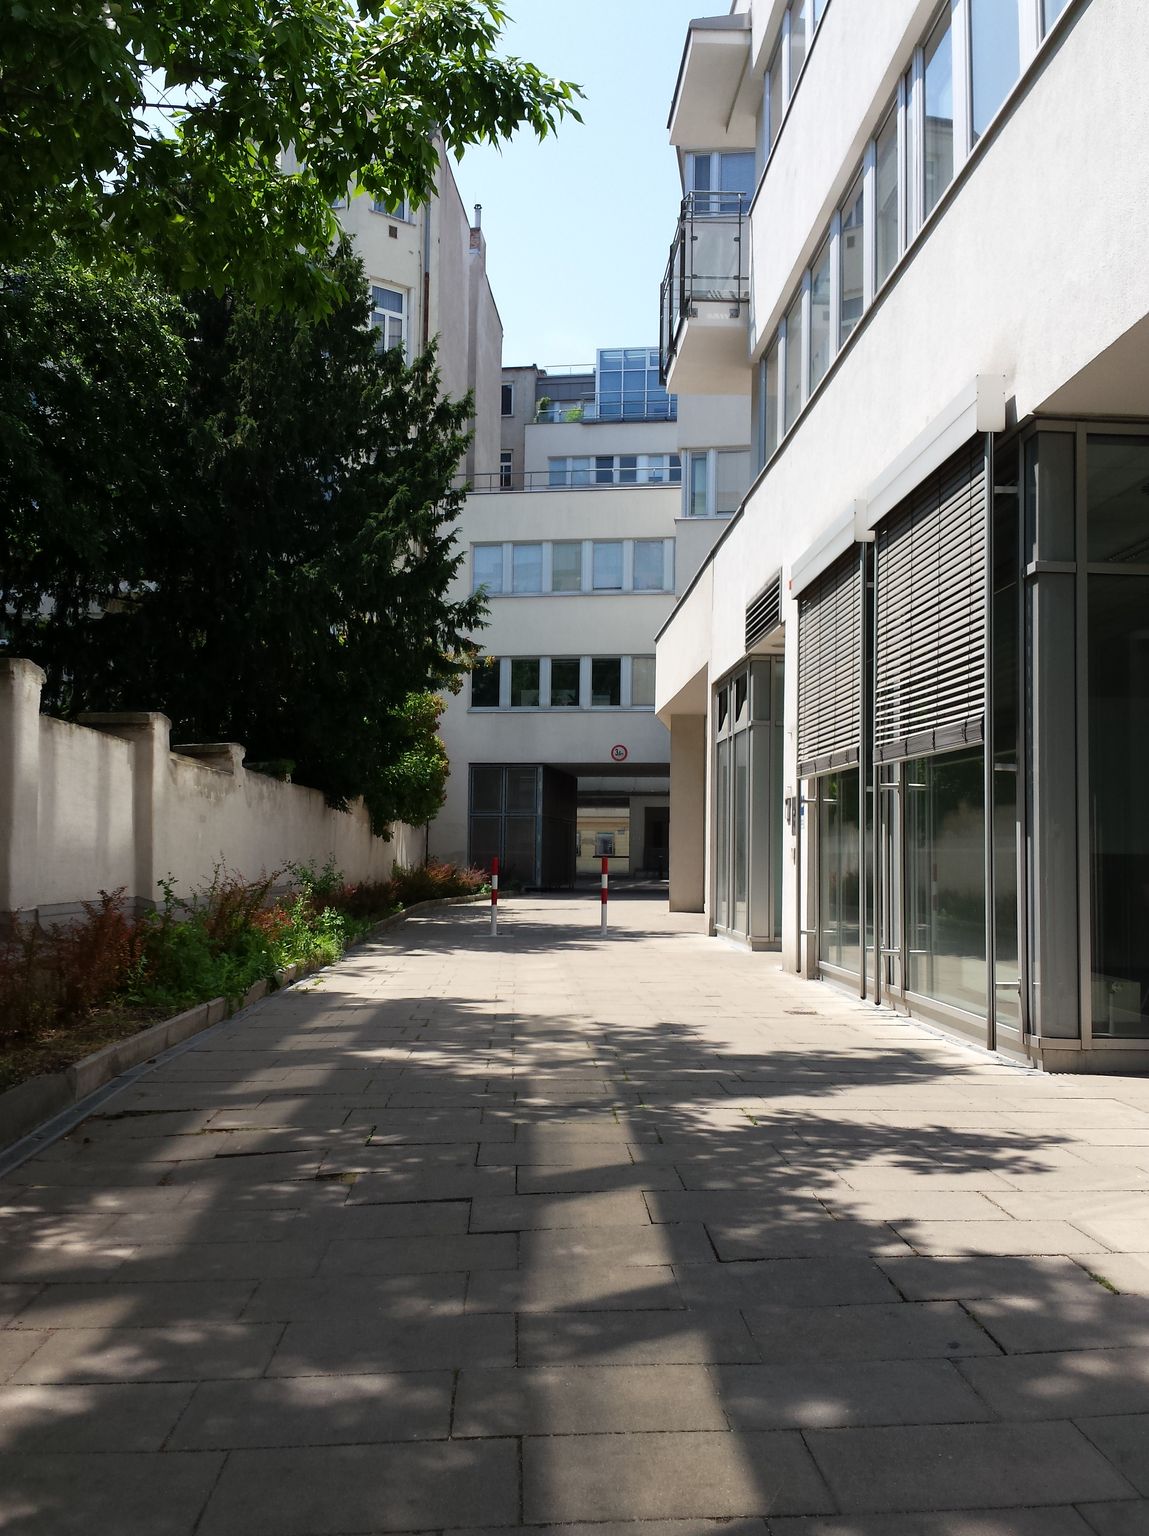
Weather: clear
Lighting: day
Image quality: good
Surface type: walking surface
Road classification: footway, residential, service
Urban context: urban centre
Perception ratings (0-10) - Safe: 6.41, Lively: 8.75, Beautiful: 4.33, Boring: 4.72, Depressing: 2.97, Wealthy: 4.04